Question: I want to add two rows inside a td like below picture but I can't find any solution of this.

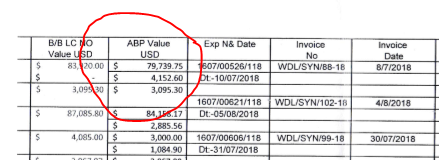
Answer: Try using rowspan attribute in the cell.
<URL>